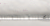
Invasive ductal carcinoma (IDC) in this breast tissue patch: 0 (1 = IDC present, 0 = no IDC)